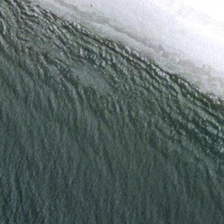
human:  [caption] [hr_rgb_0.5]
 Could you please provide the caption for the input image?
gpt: white beach is near a piece of green ocean .

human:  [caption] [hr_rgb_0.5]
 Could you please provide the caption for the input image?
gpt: white beach is near a piece of green ocean .

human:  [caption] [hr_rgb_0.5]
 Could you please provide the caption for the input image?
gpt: white beach is near a piece of green ocean .

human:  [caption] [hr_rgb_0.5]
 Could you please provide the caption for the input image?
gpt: white beach is near a piece of green ocean .

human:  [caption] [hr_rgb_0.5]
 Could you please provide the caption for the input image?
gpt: white beach is near a piece of green ocean .